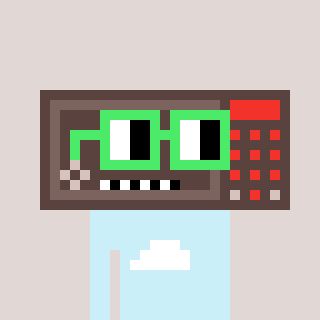
a pixel art character with square light green glasses, a wallsafe-shaped head and a cold-colored body on a warm background